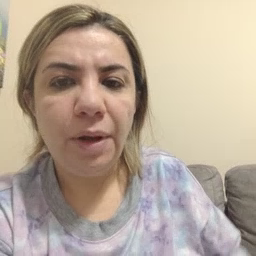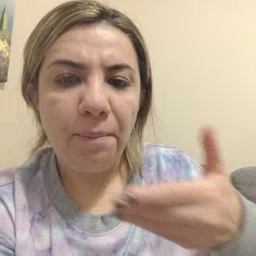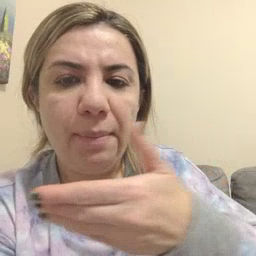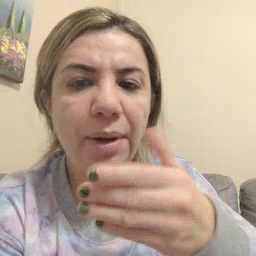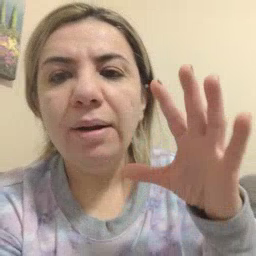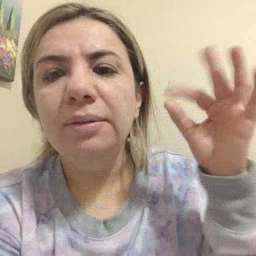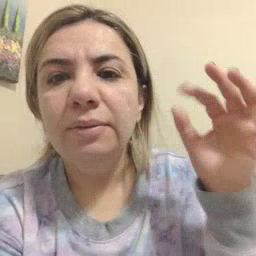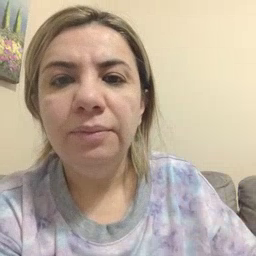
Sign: kitty